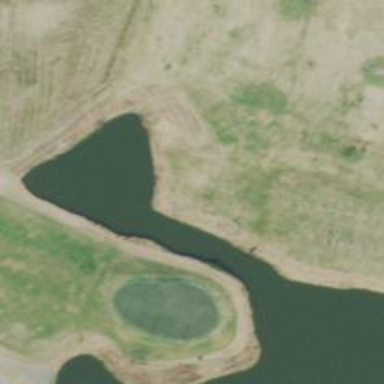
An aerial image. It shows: Golf tee.